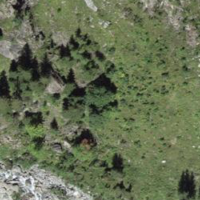
EUNIS habitat code: 23
Species observed at this site:
Anthocharis cardamines
Fabriciana niobe